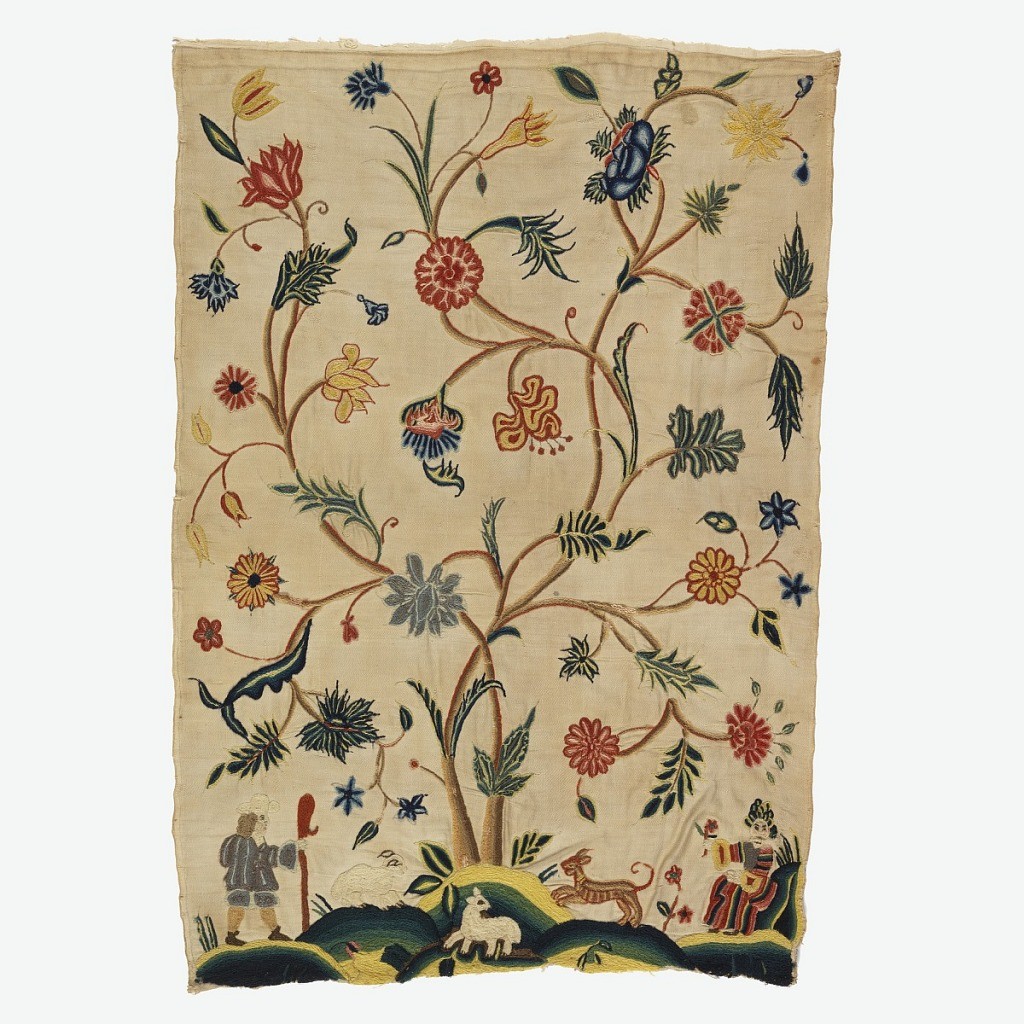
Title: Panel
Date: early 18th century
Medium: linen warp and cotton weft foundation, wool embroidery Technique: crewel wool embroidery on 1\2 twill weave using stem, herringbone, satin, bullion and chain stitches
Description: Small panel embroidered in a pictorial design showing a central tree with vine-like branches rising from a stylized mound. Lower left shows a man with a shepher's crook; and lower right, a seated woman holds a flower. Foreground has two lambs and a dog. Linen warp, cotton weft.